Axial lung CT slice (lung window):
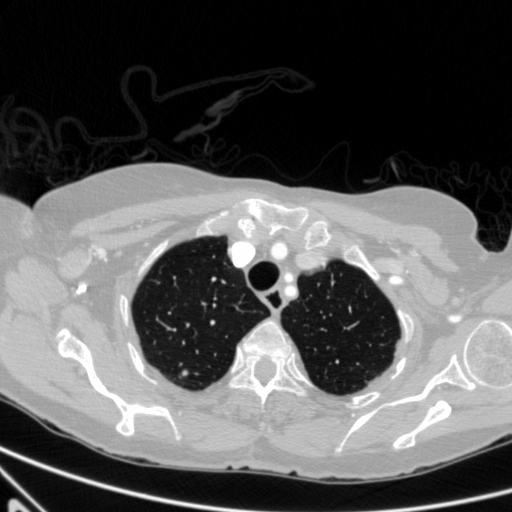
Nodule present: yes
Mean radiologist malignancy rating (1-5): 2.667